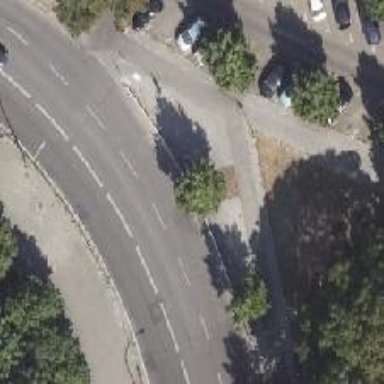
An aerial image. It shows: Secondary road with asphalt surface. There is separate sidewalk and cycleway that shares with busway on the right.